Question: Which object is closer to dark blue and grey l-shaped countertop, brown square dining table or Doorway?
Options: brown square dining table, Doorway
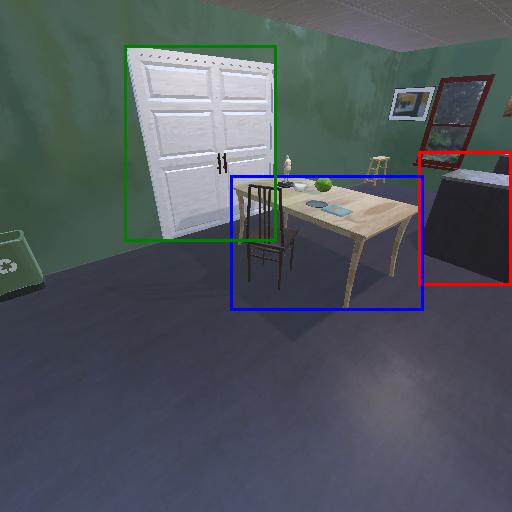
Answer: brown square dining table